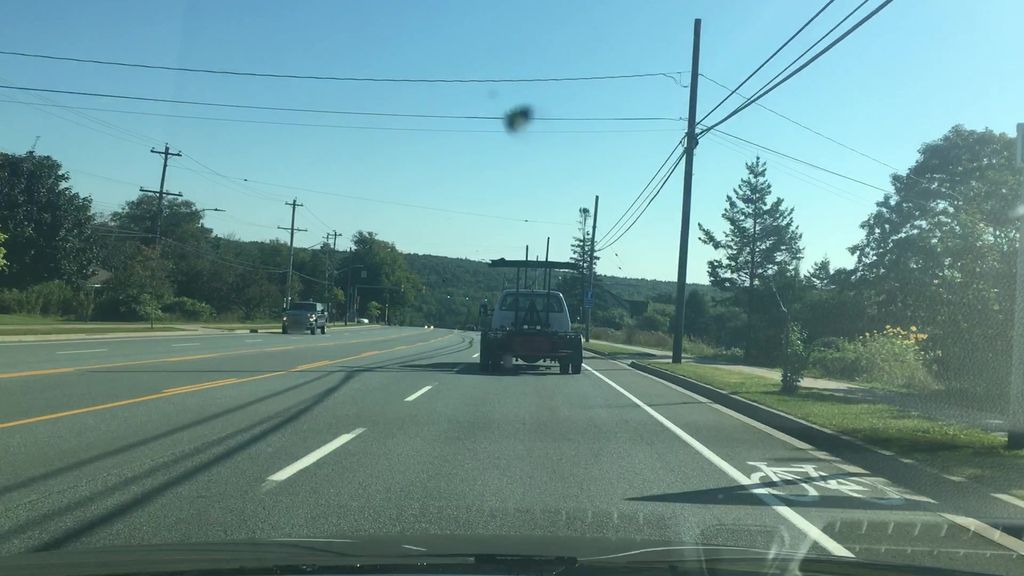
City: halifax